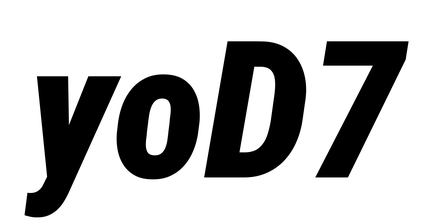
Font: Roboto-Italic_Condensed_Black_Italic